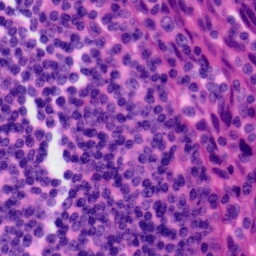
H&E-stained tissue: Tonsil